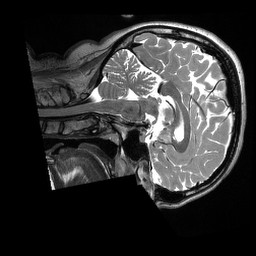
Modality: T2w
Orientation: sagittal
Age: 25
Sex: female